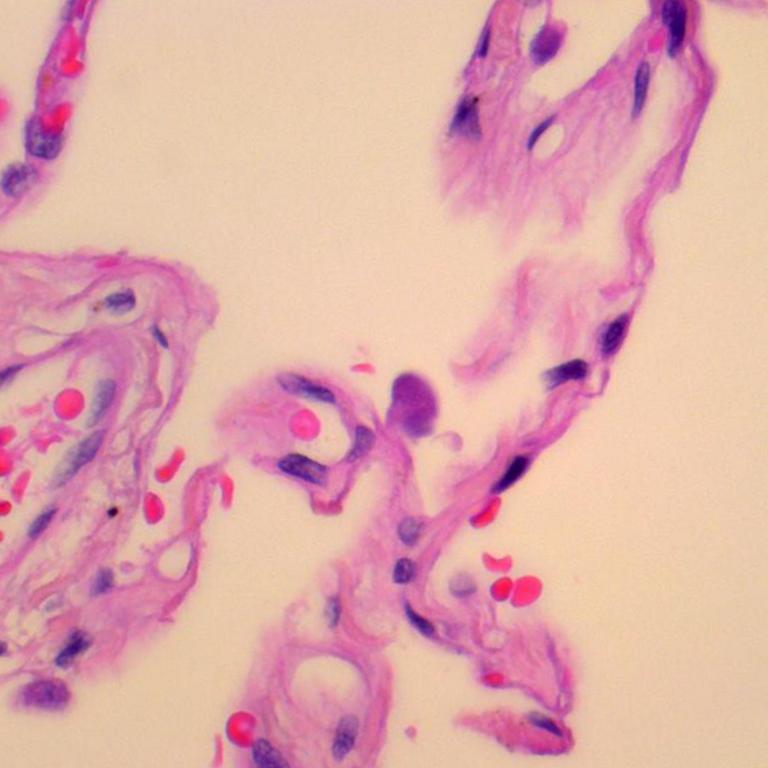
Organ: lung
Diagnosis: benign